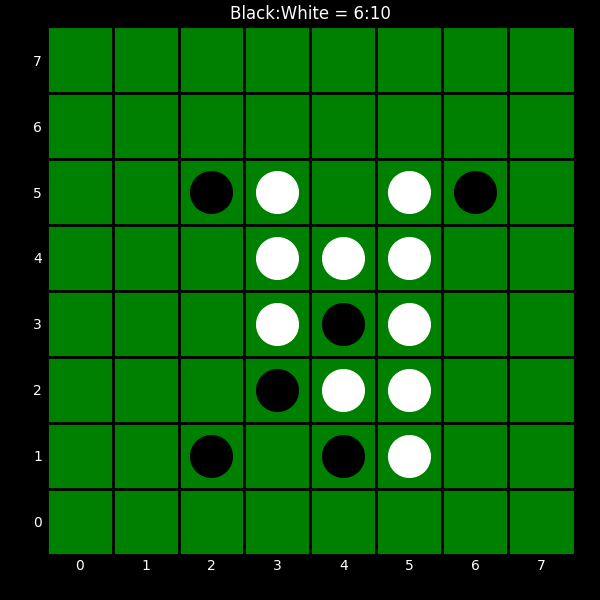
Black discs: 6
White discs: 10